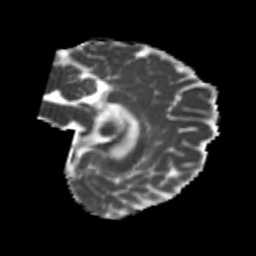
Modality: MD
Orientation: sagittal
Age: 25
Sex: female
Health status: healthy
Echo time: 0.074 s